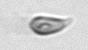
Label: Cryptophyta